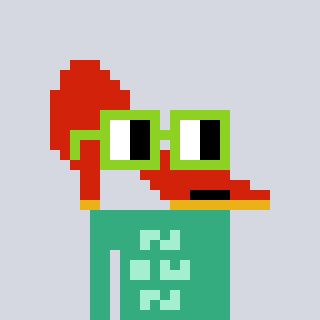
a pixel art character with square light green glasses, a highheel-shaped head and a teal-colored body on a cool background